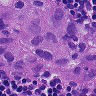
Metastatic tissue present: yes